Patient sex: F
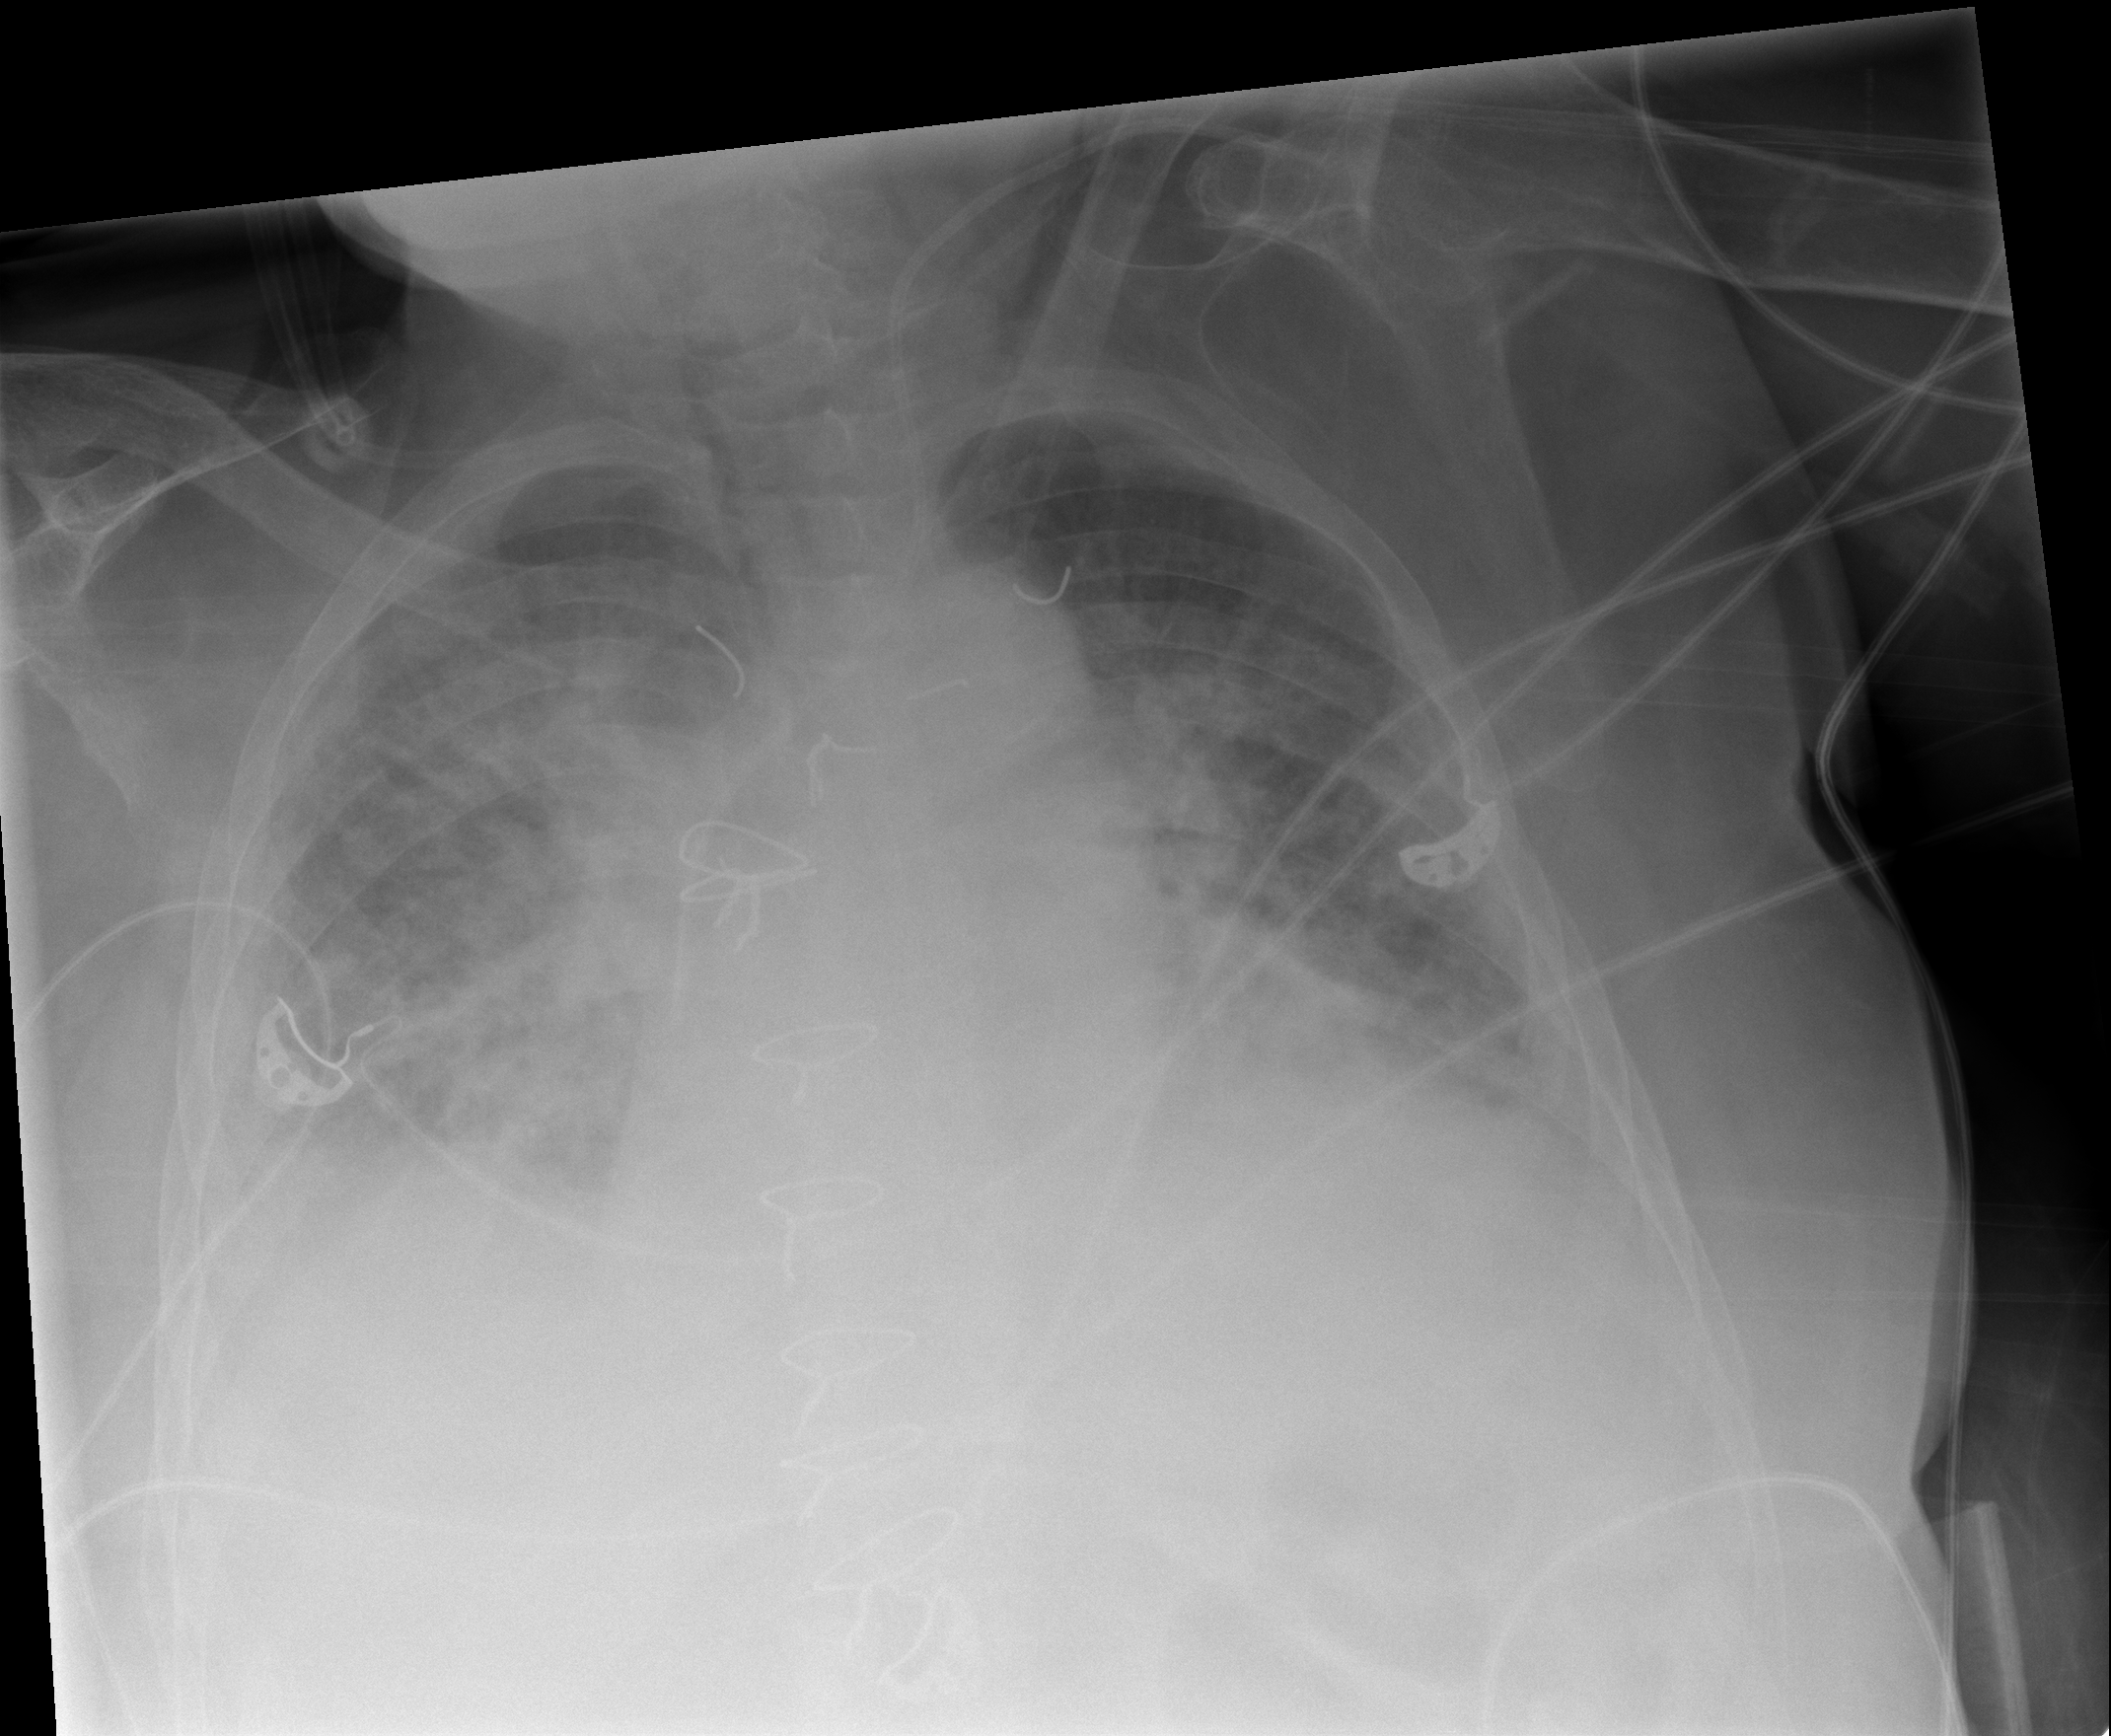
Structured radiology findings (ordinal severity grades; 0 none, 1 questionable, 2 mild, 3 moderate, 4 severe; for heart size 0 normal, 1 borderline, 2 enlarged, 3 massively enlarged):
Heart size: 2
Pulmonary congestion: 3
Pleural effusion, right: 3
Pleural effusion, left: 2
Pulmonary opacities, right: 4
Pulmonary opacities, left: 3
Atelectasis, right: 3
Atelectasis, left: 3